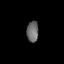
Tissue: lung
Cell type: Endothelial cells
Senescence score: 0.2298
Nuclear area (px): 244
Mean DAPI intensity: 104.447